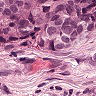
Metastatic tissue present: yes